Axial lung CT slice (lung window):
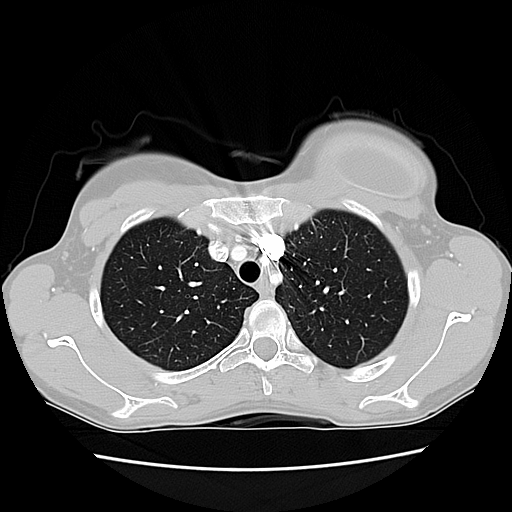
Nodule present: no